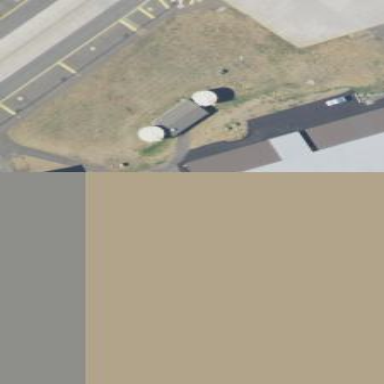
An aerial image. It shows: Hangar building at airport.